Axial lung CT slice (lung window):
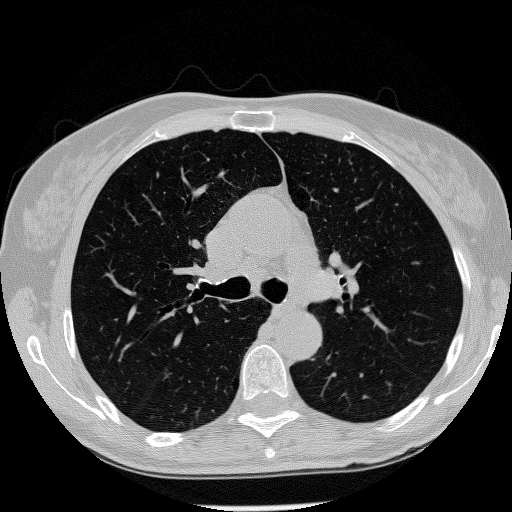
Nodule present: no